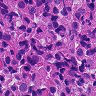
Metastatic tissue present: yes